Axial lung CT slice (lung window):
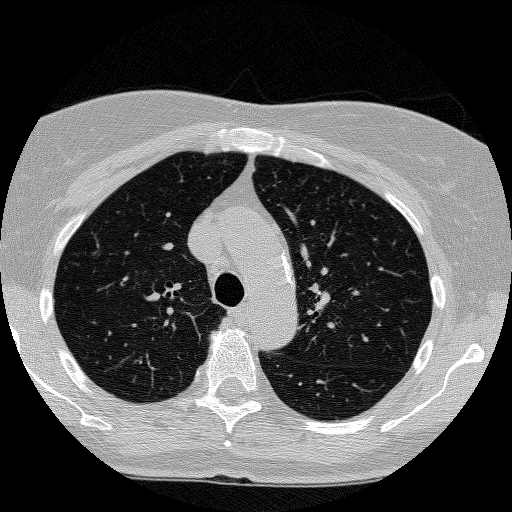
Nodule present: no